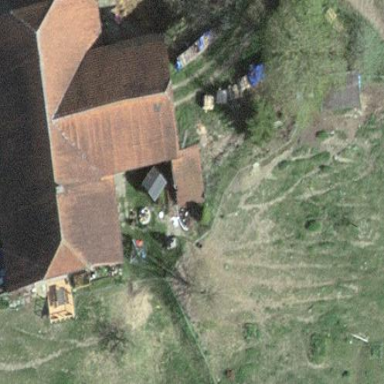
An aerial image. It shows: Farm building.